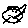
Label: cat